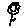
Label: flower